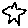
Label: star